Question: I've created an Application which derives from QWidget. When I create an and yield the show command, it opens in a separate window. I was deriving my BaseClass from QMainWindow before which worked fine.

'''
#include "widget.h"
#include "ui_widget.h"
#include <iostream>
#include <QDebug>
Widget::Widget(QWidget *parent) :
QWidget(parent),
ui(new Ui::Widget)
{
ui->setupUi(this);
testlabel = new my_qlabel(parent);
QImage myImage = QImage(QString::fromStdString("D:/Lighthouse.jpg"));
testlabel->setParent(parent);
testlabel->name="testName";
testlabel->setPixmap(QPixmap::fromImage(myImage, Qt::AutoColor));
testlabel->setGeometry(QRect(500, 500, 100, 100));
testlabel->show();
std::cout<<"i am in the output "<<std::endl;
qDebug() << QString("init");
}
Widget::~Widget()
{
delete ui;
}
'''
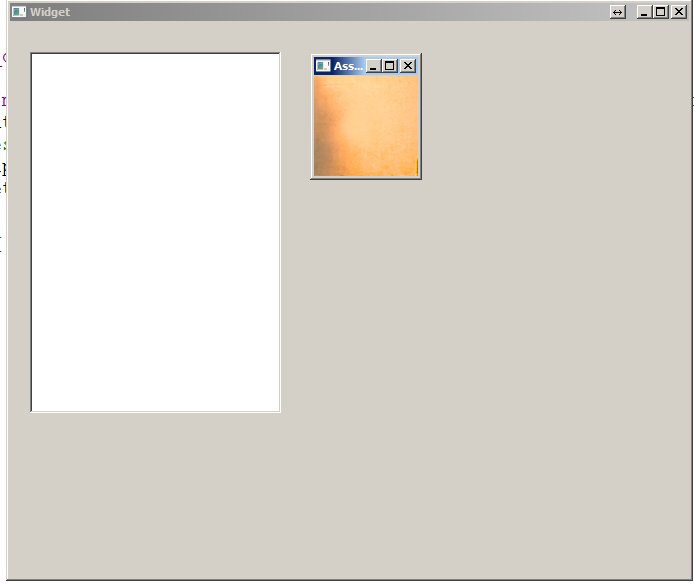
Answer: '''
testlabel = new my_qlabel(parent);
'''
The above should probably instead be
'''
testlabel = new my_qlabel(this);
'''
Also make sure that your my_qlabel constructor is passing its QWidget pointer argument up to the superclass's (QLabel?) constructor. If you forgot to do that, then the my_qlabel object will not have a parent widget, which will cause it to show up as top-level window, which would match the behavior you are seeing.
'''
testlabel->show();
'''
Once you have testlabel's parenting problems fixed, this show() command should no longer be necessary (or appropriate), since any child widgets you add to your Widget object will be automatically show()'n when the Widget itself is first show()'n. (The only time you would need to manually call show() is if you had previously called hide() or setVisible(false) on that same widget, and now you wanted to make it re-appear; or if you had added the child widget to its parent widget after the parent widget was already visible on-screen; neither is the case here)